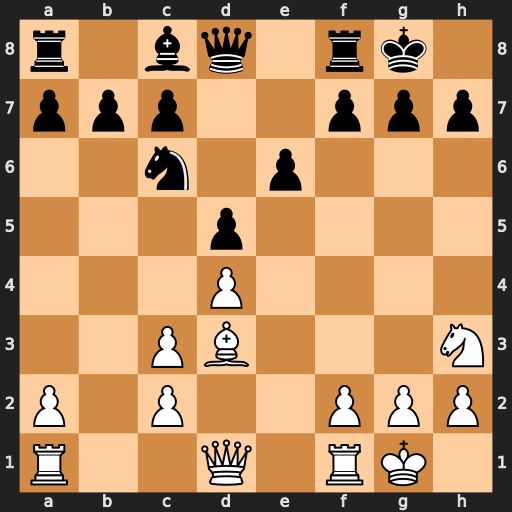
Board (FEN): r1bq1rk1/ppp2ppp/2n1p3/3p4/3P4/2PB3N/P1P2PPP/R2Q1RK1
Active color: w
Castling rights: -
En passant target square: -
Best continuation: Bxh7+ Kxh7 Qh5+ Kg8 Ng5 Qxg5 Qxg5